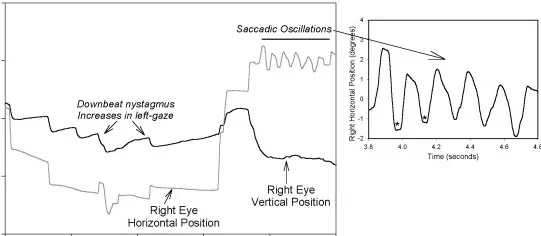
Representative record from Patient 2, showing downbeat nystagmus on left-gaze and a burst of horizontal saccadic oscillations. On the inset at right, the saccadic oscillations are shown at a different time scale; note that an intersaccadic interval (marked by asterisk) is present for some, but not all, cycles. Same conventions as in Figure 1.
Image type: radiology (x_ray)